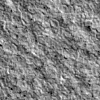
Atmospheric dust classification: not_dusty